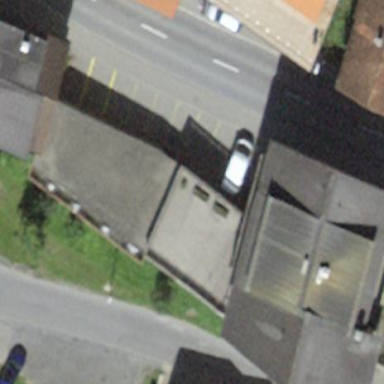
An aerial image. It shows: Hotel building.